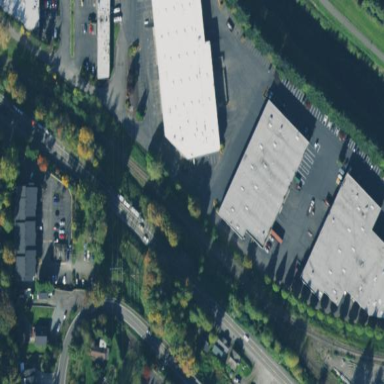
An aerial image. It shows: Commercial area.